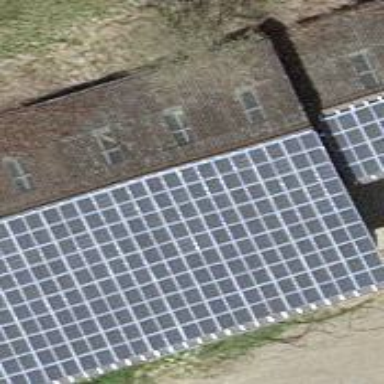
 consisting of solar photovoltaic panels."